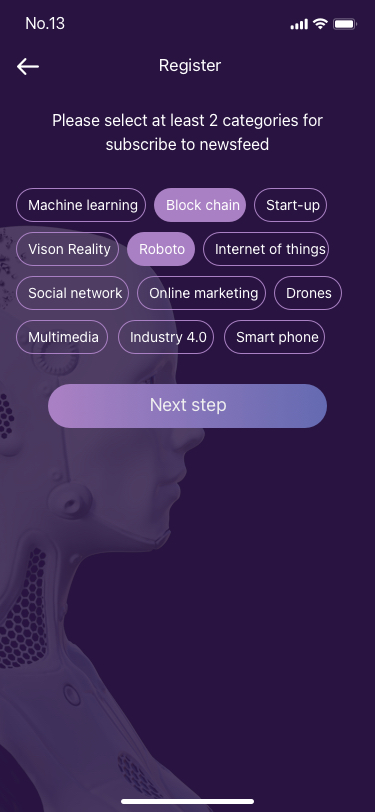
Text in this UI design:
Please select at least 2 categories for subscribe to newsfeed
Machine learning
Start-up
Vison Reality
Social network
Multimedia
Industry 4.0
Smart phone
Online marketing
Roboto
Drones
Internet of things
Block chain